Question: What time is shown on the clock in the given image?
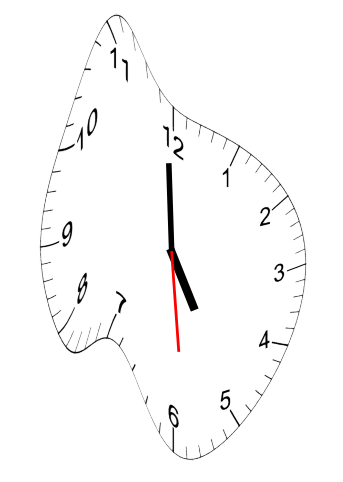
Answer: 04:59:29